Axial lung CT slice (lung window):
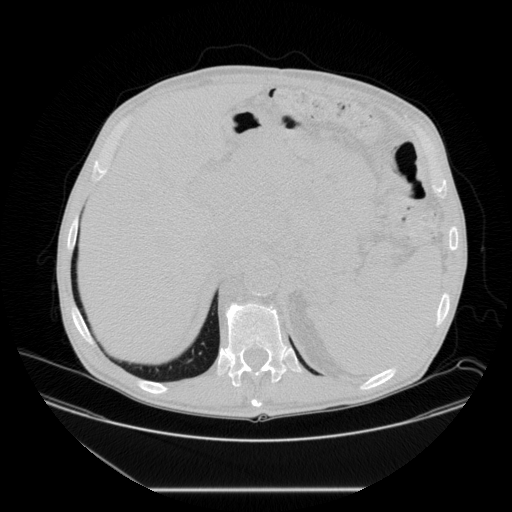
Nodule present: no